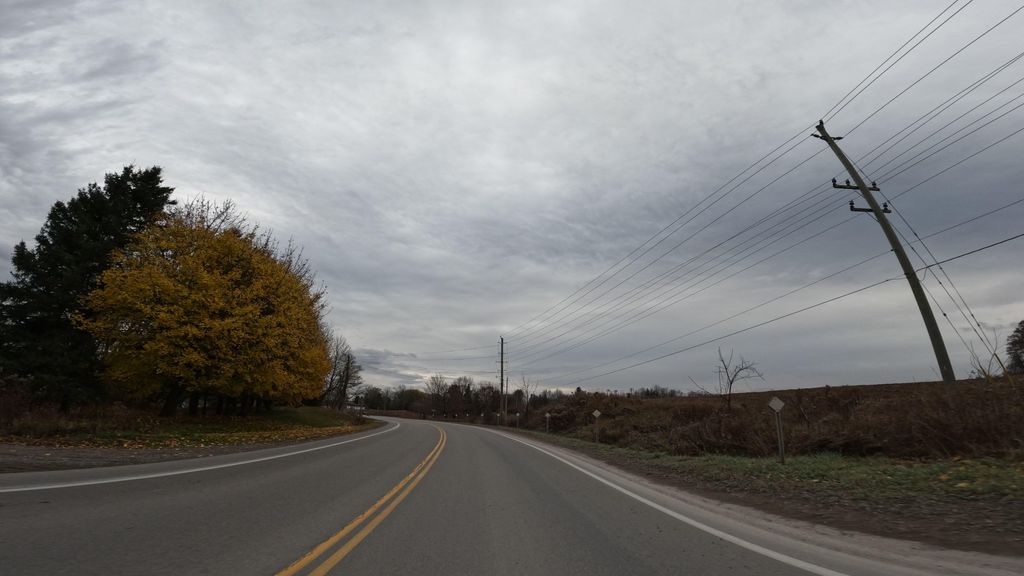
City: hamilton